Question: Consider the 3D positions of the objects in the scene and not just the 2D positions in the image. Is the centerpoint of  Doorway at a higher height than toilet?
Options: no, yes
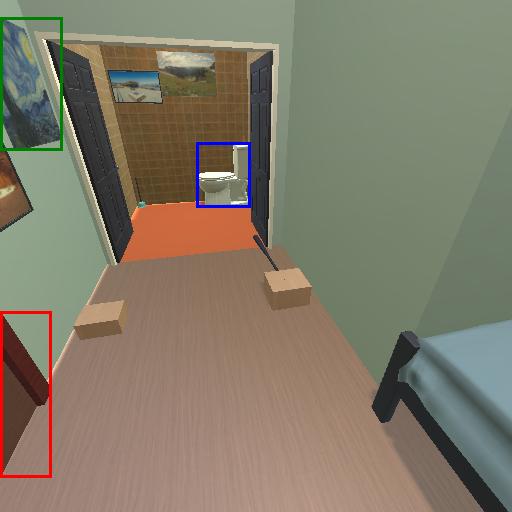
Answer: no